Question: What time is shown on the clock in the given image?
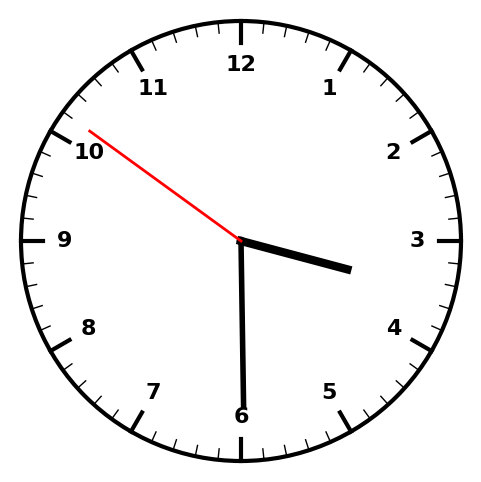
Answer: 03:29:51